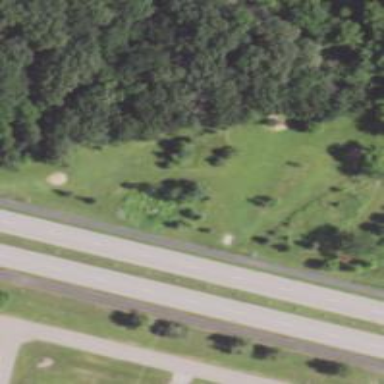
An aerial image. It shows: The beginning point of disc golf course.